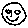
Label: smiley face